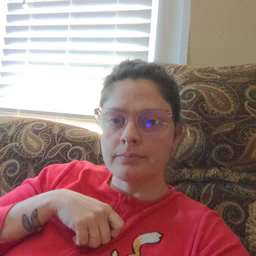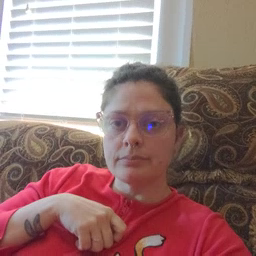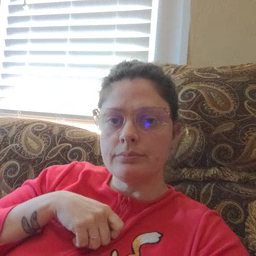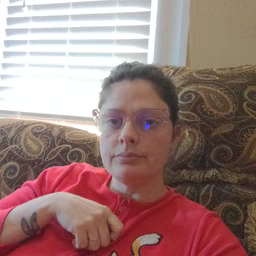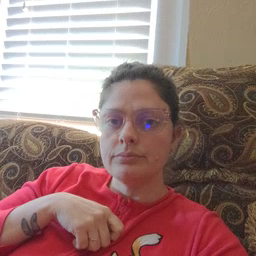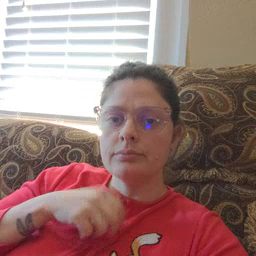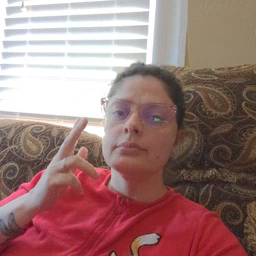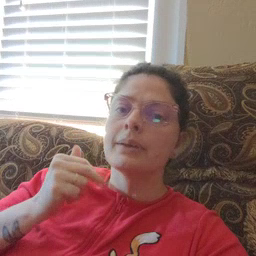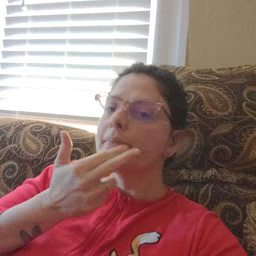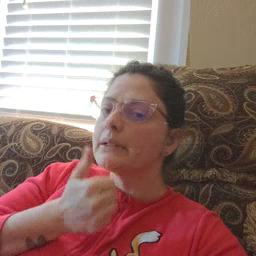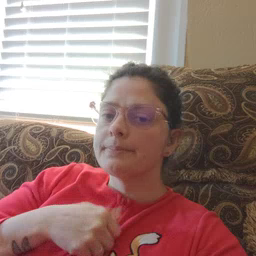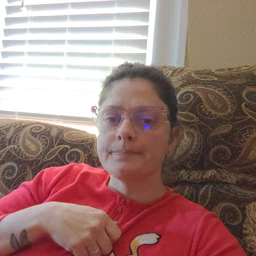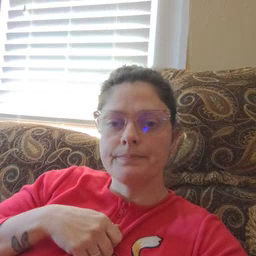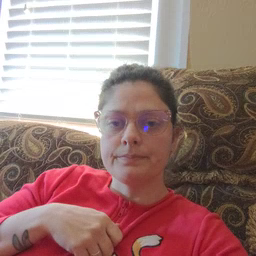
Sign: napkin